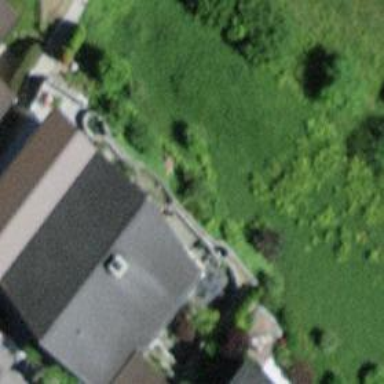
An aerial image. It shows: Residential building.